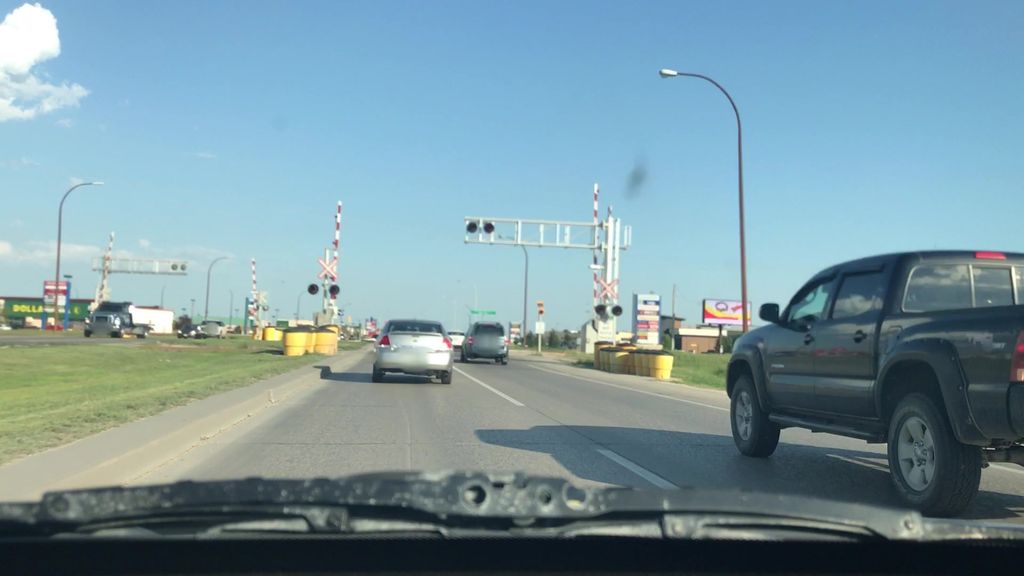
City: winnipeg